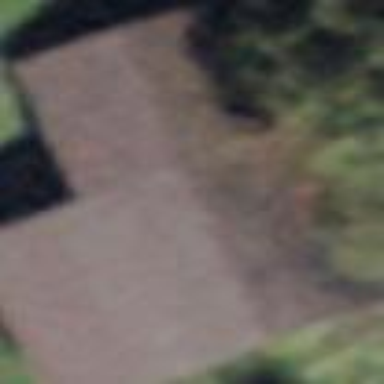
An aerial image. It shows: Cabin.